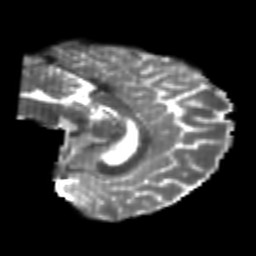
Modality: T2w
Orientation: sagittal
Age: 25
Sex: female
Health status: healthy
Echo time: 0.074 s